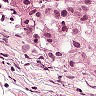
Metastatic tissue present: yes